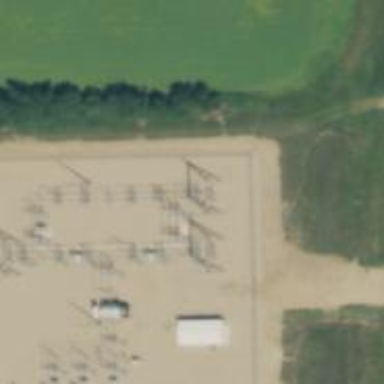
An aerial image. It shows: Switch used for power control.